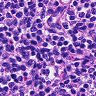
Metastatic tissue present: no